Question: I'm using 4.2 sdk version.
Is there any control for a calendar view similar to the ipads calendar app? im using <URL> on the iphone, but as it seems it is not available as ipad version. Is there anything for the ipad yet?
If use Kal it is not equivalent to ipad. See Sample image below

Thanks in Advance...
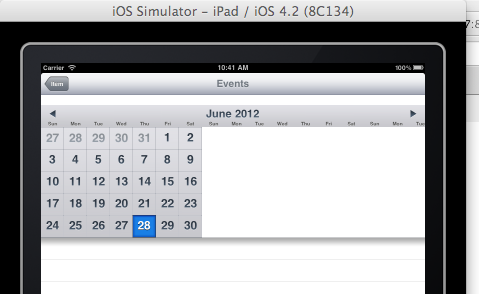
Answer: I did it. I simply modified some codes manually, I used Kal project. Finally i got the correct solution.
See my Calendar image in iPad now